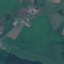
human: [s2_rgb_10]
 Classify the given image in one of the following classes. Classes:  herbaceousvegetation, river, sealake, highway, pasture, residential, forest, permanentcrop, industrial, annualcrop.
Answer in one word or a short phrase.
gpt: Pasture